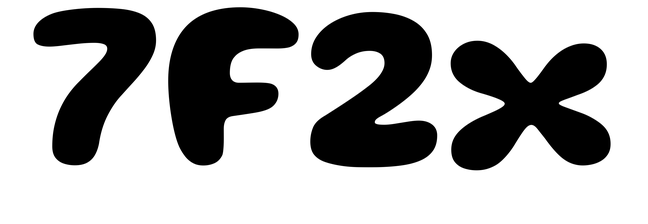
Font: Gluten_Bold